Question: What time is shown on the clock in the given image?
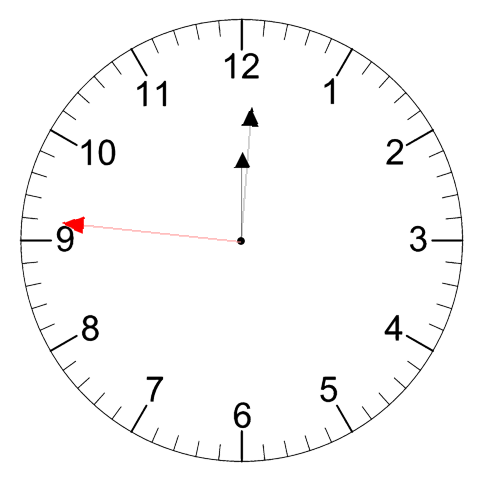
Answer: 12:00:46